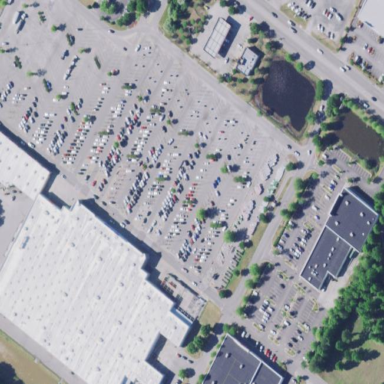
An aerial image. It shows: Retail area.